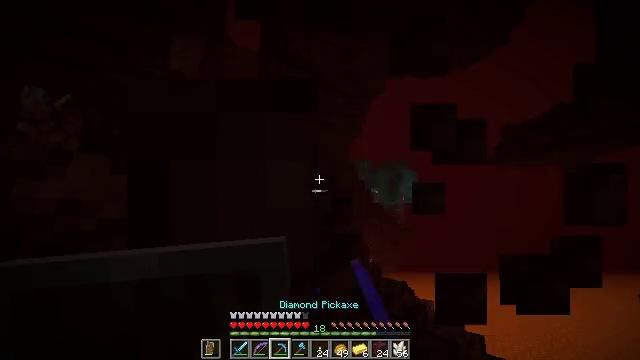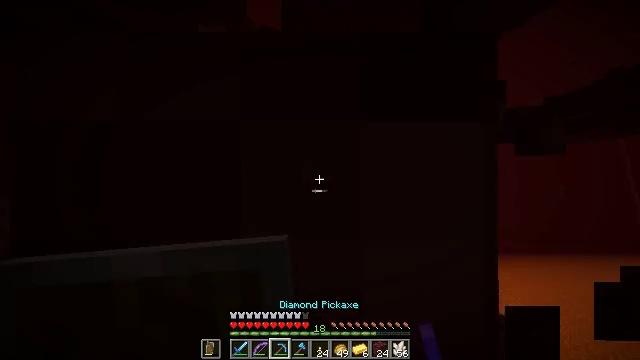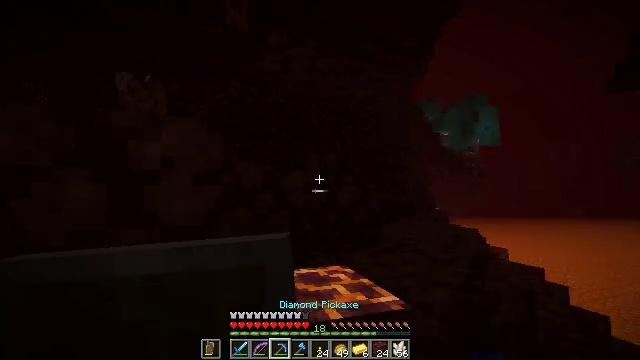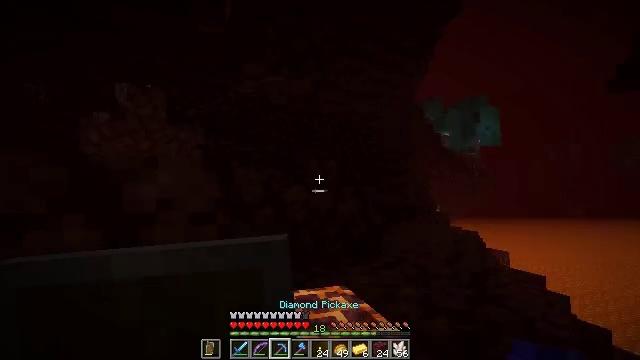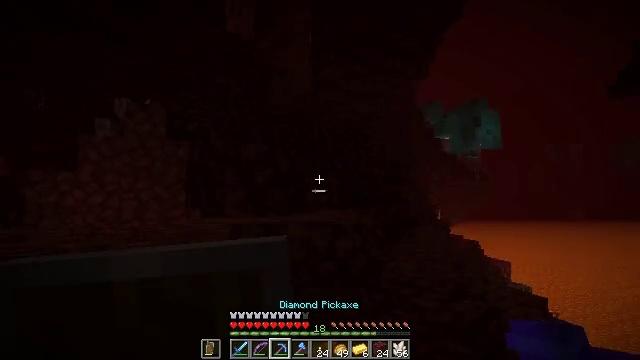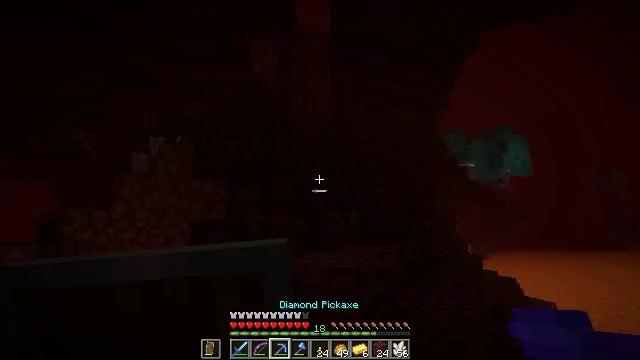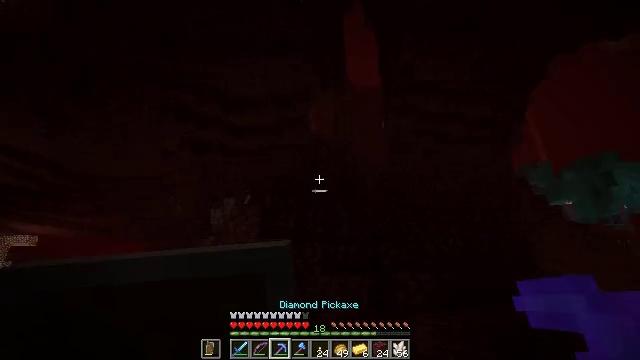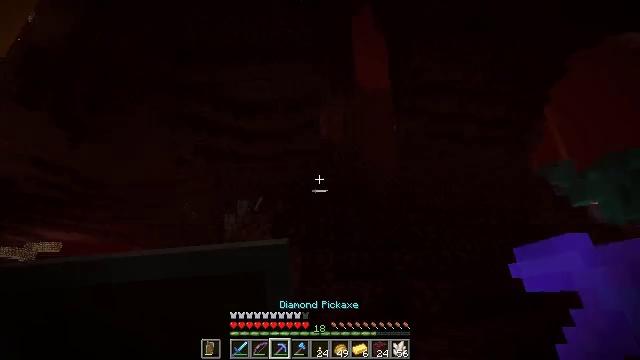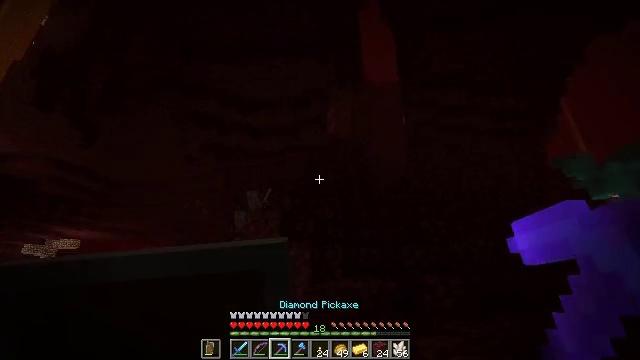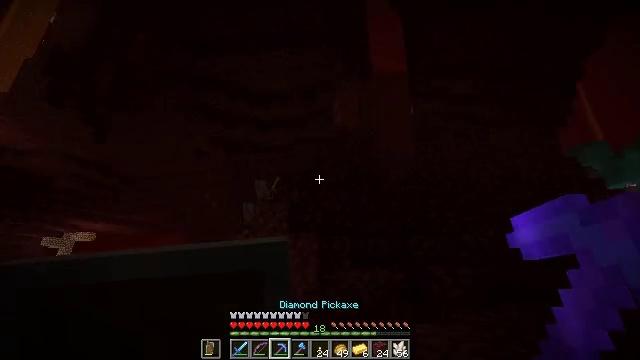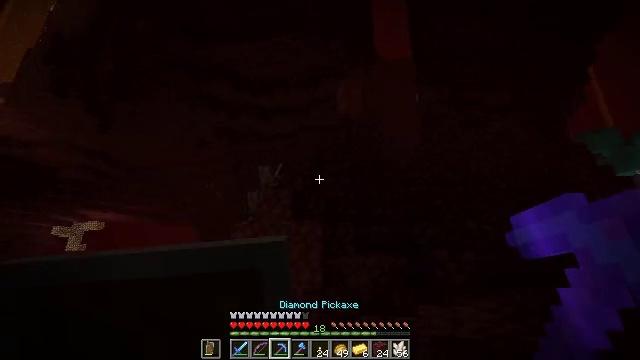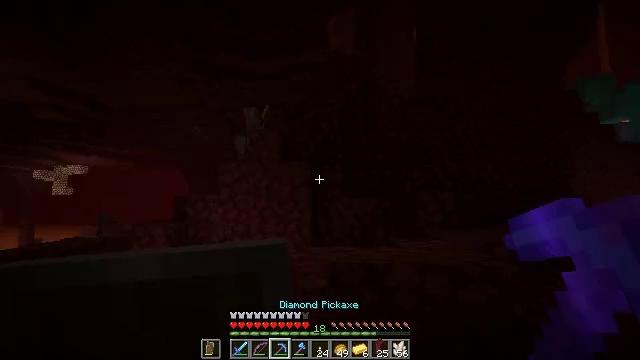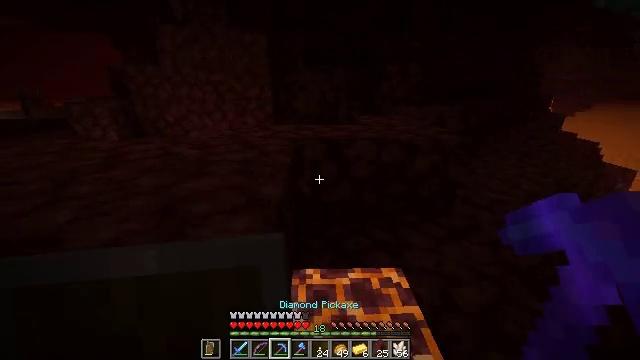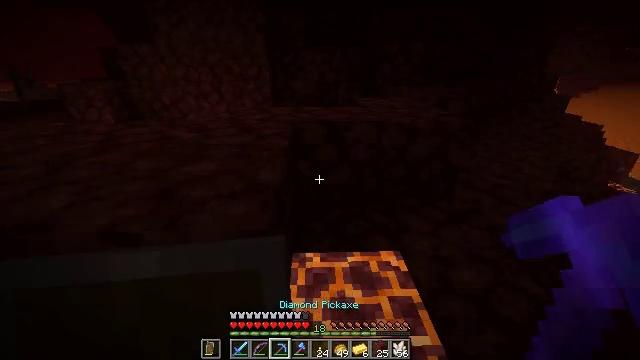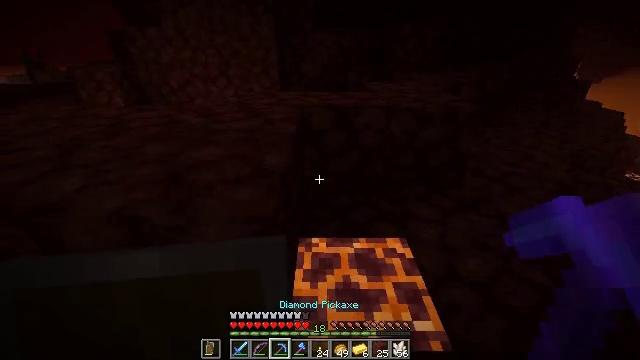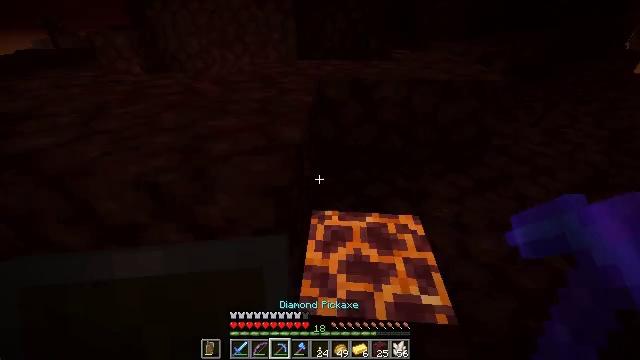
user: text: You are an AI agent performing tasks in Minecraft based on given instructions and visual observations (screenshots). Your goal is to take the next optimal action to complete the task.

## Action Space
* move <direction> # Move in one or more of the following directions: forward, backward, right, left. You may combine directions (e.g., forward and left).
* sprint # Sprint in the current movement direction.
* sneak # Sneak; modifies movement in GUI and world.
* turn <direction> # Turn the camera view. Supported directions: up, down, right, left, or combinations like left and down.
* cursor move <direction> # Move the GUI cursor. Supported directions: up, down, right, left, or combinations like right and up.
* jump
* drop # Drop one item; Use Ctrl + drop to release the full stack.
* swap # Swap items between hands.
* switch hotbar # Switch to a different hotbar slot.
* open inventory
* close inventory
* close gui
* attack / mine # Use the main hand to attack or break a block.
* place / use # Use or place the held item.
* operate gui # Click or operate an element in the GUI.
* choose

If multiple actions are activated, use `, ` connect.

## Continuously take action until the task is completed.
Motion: motion action
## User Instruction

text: Be careful while mining the magma block to avoid taking damage.
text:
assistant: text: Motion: turn left and down
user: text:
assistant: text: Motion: turn left and down
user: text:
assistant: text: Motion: move forward, jump
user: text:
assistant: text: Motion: move forward, jump
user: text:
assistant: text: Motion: move forward, turn left and up, jump
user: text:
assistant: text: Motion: move forward, turn left and up, jump
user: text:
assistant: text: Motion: move forward, turn left
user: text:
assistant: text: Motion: move forward, turn left
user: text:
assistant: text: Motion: turn left and down
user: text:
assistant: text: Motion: turn down
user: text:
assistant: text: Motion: turn right and down
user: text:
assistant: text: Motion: turn right and down
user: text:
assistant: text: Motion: turn down
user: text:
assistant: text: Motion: turn left and down
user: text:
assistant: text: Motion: turn left and down
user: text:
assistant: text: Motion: turn left and down
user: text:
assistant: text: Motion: turn down
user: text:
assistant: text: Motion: turn right and down
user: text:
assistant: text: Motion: turn right and down
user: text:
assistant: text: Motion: turn right and down
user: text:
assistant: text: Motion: turn right and up
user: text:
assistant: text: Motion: turn right and up
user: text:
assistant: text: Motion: turn up
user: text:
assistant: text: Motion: attack / mine
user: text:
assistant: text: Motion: attack / mine
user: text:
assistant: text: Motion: no_op
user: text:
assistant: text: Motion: turn left and up
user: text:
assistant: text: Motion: turn left and up
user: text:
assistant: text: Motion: no_op